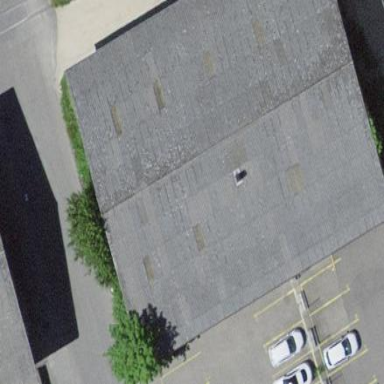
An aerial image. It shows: Warehouse.